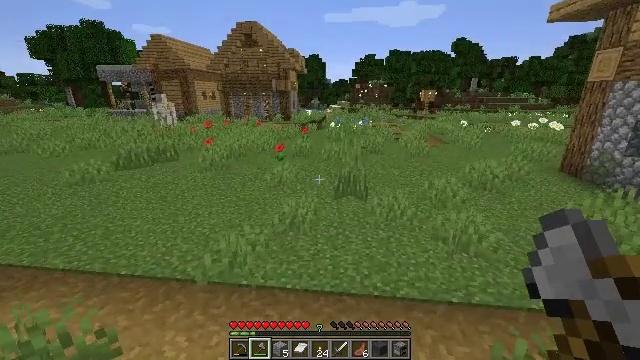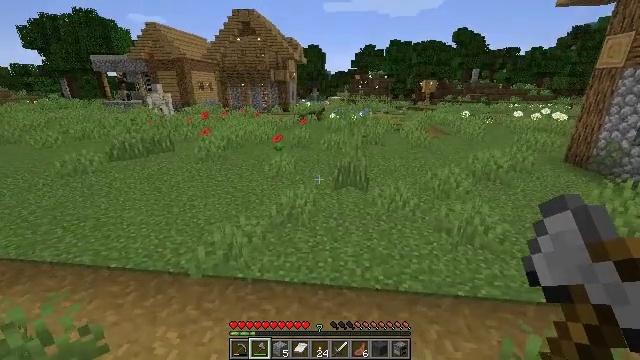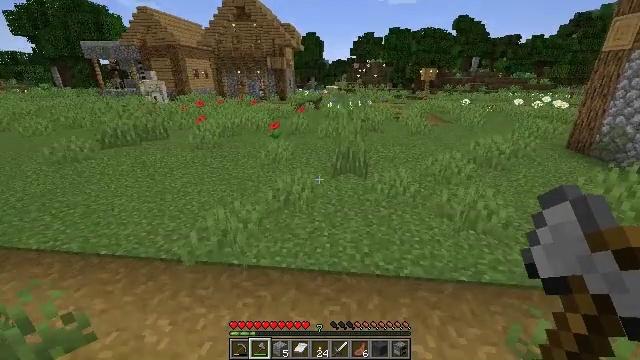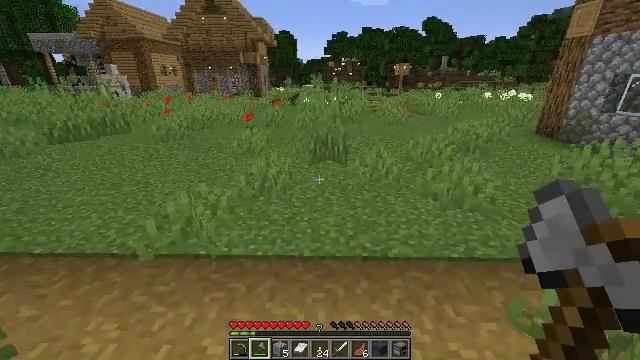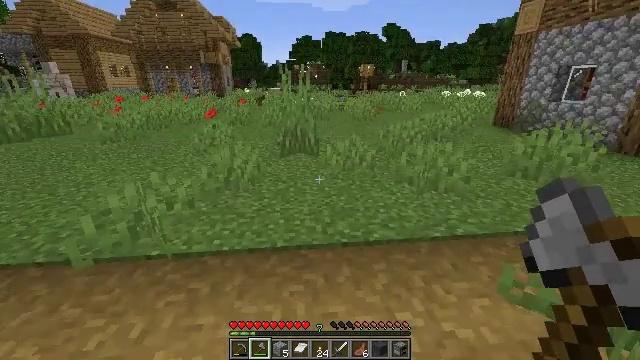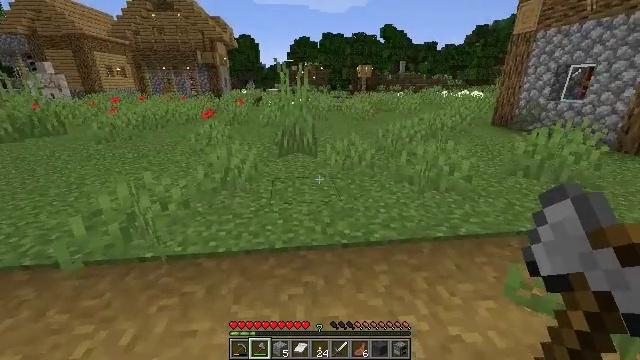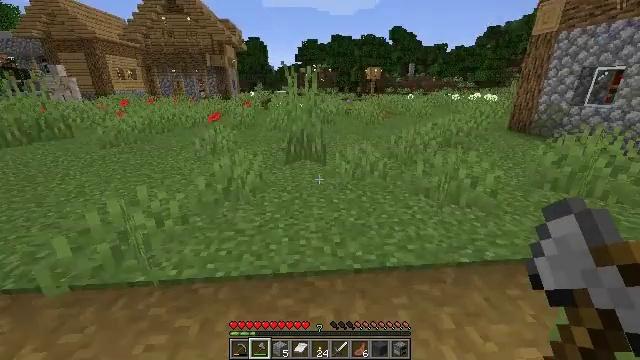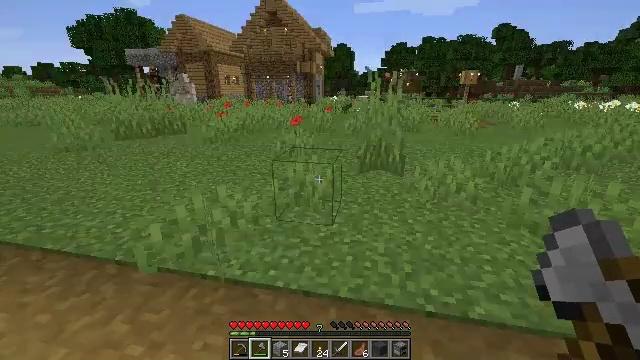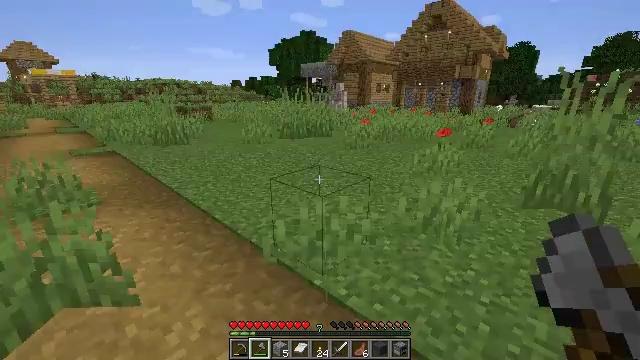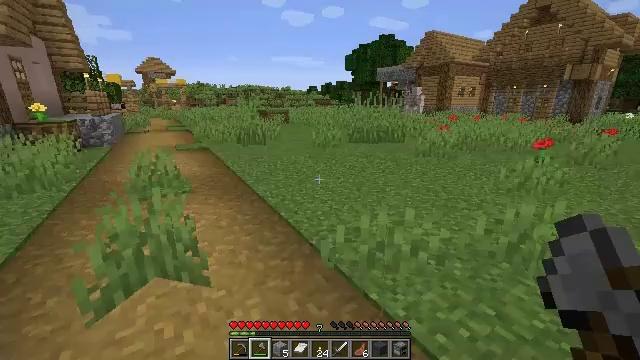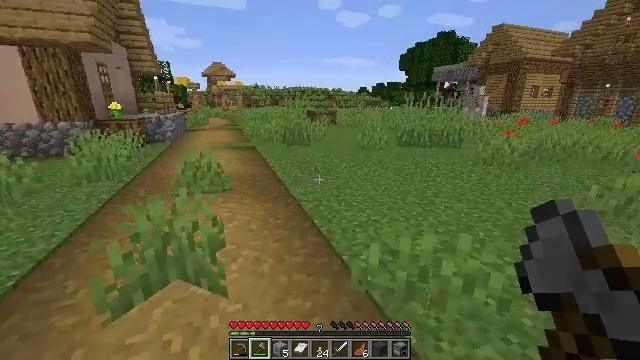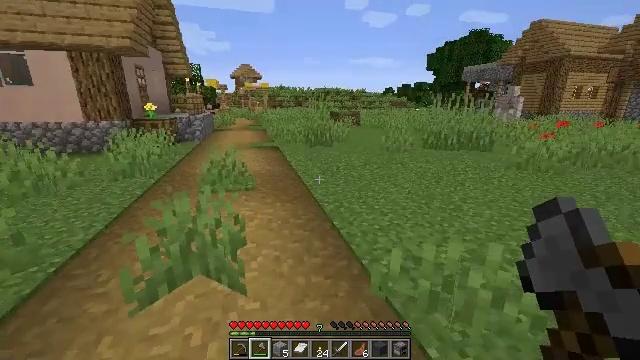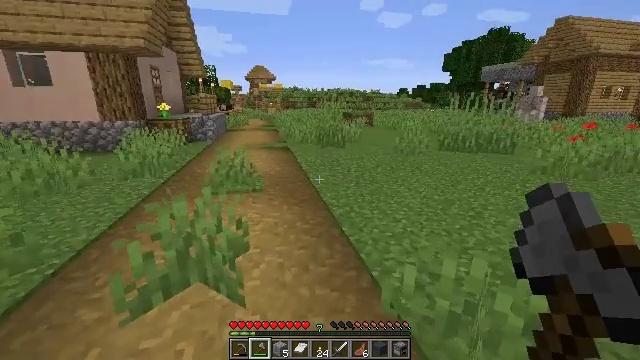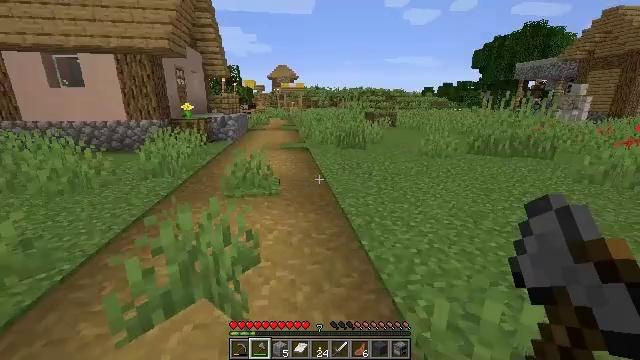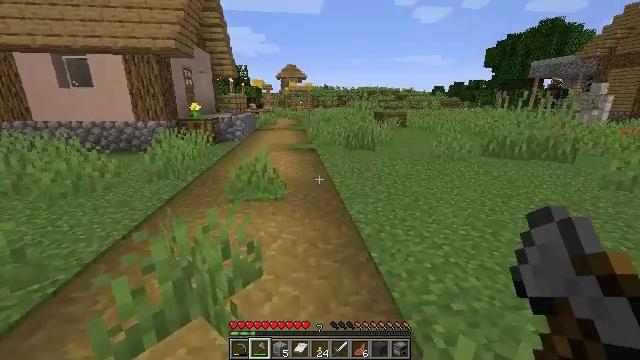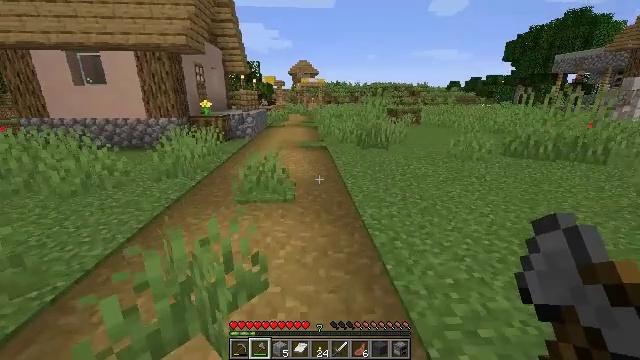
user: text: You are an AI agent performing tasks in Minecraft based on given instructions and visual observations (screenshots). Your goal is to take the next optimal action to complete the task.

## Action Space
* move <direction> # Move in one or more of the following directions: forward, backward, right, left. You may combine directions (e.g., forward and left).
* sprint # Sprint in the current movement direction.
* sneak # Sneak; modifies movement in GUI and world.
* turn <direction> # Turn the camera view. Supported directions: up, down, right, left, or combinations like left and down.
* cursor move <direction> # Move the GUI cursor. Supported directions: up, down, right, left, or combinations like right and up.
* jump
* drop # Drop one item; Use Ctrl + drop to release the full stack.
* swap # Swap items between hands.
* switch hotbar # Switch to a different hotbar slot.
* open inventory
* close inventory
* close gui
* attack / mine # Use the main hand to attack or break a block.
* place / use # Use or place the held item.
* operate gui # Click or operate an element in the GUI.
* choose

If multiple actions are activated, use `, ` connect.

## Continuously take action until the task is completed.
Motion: motion action
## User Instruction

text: Collect clay by holding down the left mouse button.
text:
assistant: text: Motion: move forward, turn down
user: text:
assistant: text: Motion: move forward, turn down
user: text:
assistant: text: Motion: move forward, turn right
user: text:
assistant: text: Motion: move forward, turn right
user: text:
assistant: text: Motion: move forward
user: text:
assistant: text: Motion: move forward, turn left
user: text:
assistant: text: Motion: move forward, turn left and up
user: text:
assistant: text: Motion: move forward, turn left and up
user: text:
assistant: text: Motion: move forward, turn left
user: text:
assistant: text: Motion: move forward, turn left
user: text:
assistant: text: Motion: move forward, turn left
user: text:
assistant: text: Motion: move forward, turn left
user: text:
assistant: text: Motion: move forward, turn left
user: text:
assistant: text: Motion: move forward, turn left
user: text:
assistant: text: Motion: move forward, turn left
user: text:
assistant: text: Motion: move forward, turn left
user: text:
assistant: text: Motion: move forward
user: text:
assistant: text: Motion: move forward, turn left
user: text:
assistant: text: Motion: move forward, turn left
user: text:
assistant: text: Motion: move forward, turn left
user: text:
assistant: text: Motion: move forward, turn left
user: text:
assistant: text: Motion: move forward
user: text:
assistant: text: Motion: move forward
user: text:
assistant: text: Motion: move forward
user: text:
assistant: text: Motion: move forward
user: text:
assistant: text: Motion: move forward
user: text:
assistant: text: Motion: move forward
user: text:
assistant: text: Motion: move forward
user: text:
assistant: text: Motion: move forward
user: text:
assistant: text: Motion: move forward, sprint